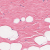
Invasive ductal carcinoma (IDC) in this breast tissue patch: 0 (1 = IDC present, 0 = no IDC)